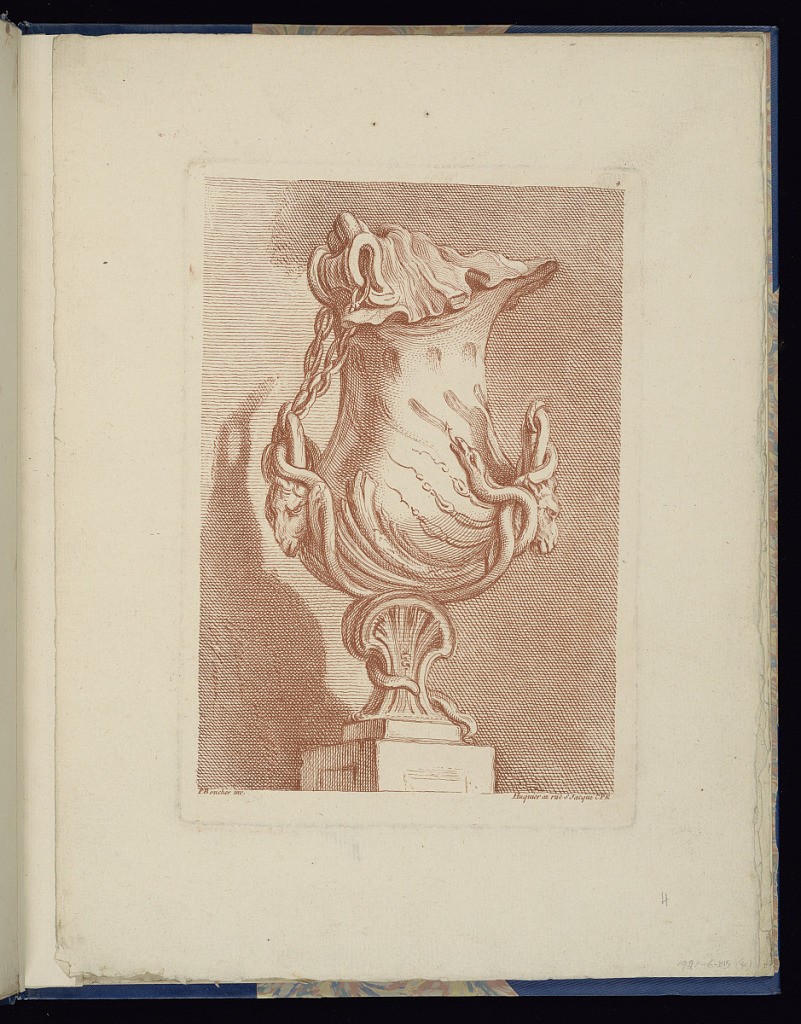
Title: Ornamental Vase Design
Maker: François Boucher, French, 1703–1770
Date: ca. 1738
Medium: Etching in red ink on cream laid paper
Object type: Bound print
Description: Vase in the form of a ewer. A shell-shaped lid is attached to the left handle by a chain. The chain connects to a knob handle composed of a ram's head decorated with snakes; this motif is repeated on the opposite side. The vase is elevated on a small, stepped plinth. The plate is printed in red ink (sanguine). The plate is signed and lettered.